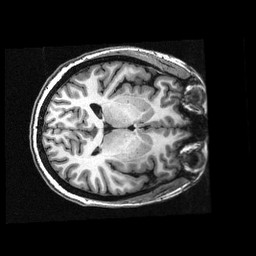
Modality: T1w
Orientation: axial
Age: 23
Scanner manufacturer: siemens
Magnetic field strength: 3 T
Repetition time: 2.3 s
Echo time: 0.00336 s